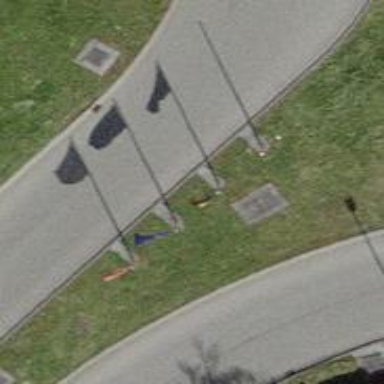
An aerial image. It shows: Flagpole which is man-made.